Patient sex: M
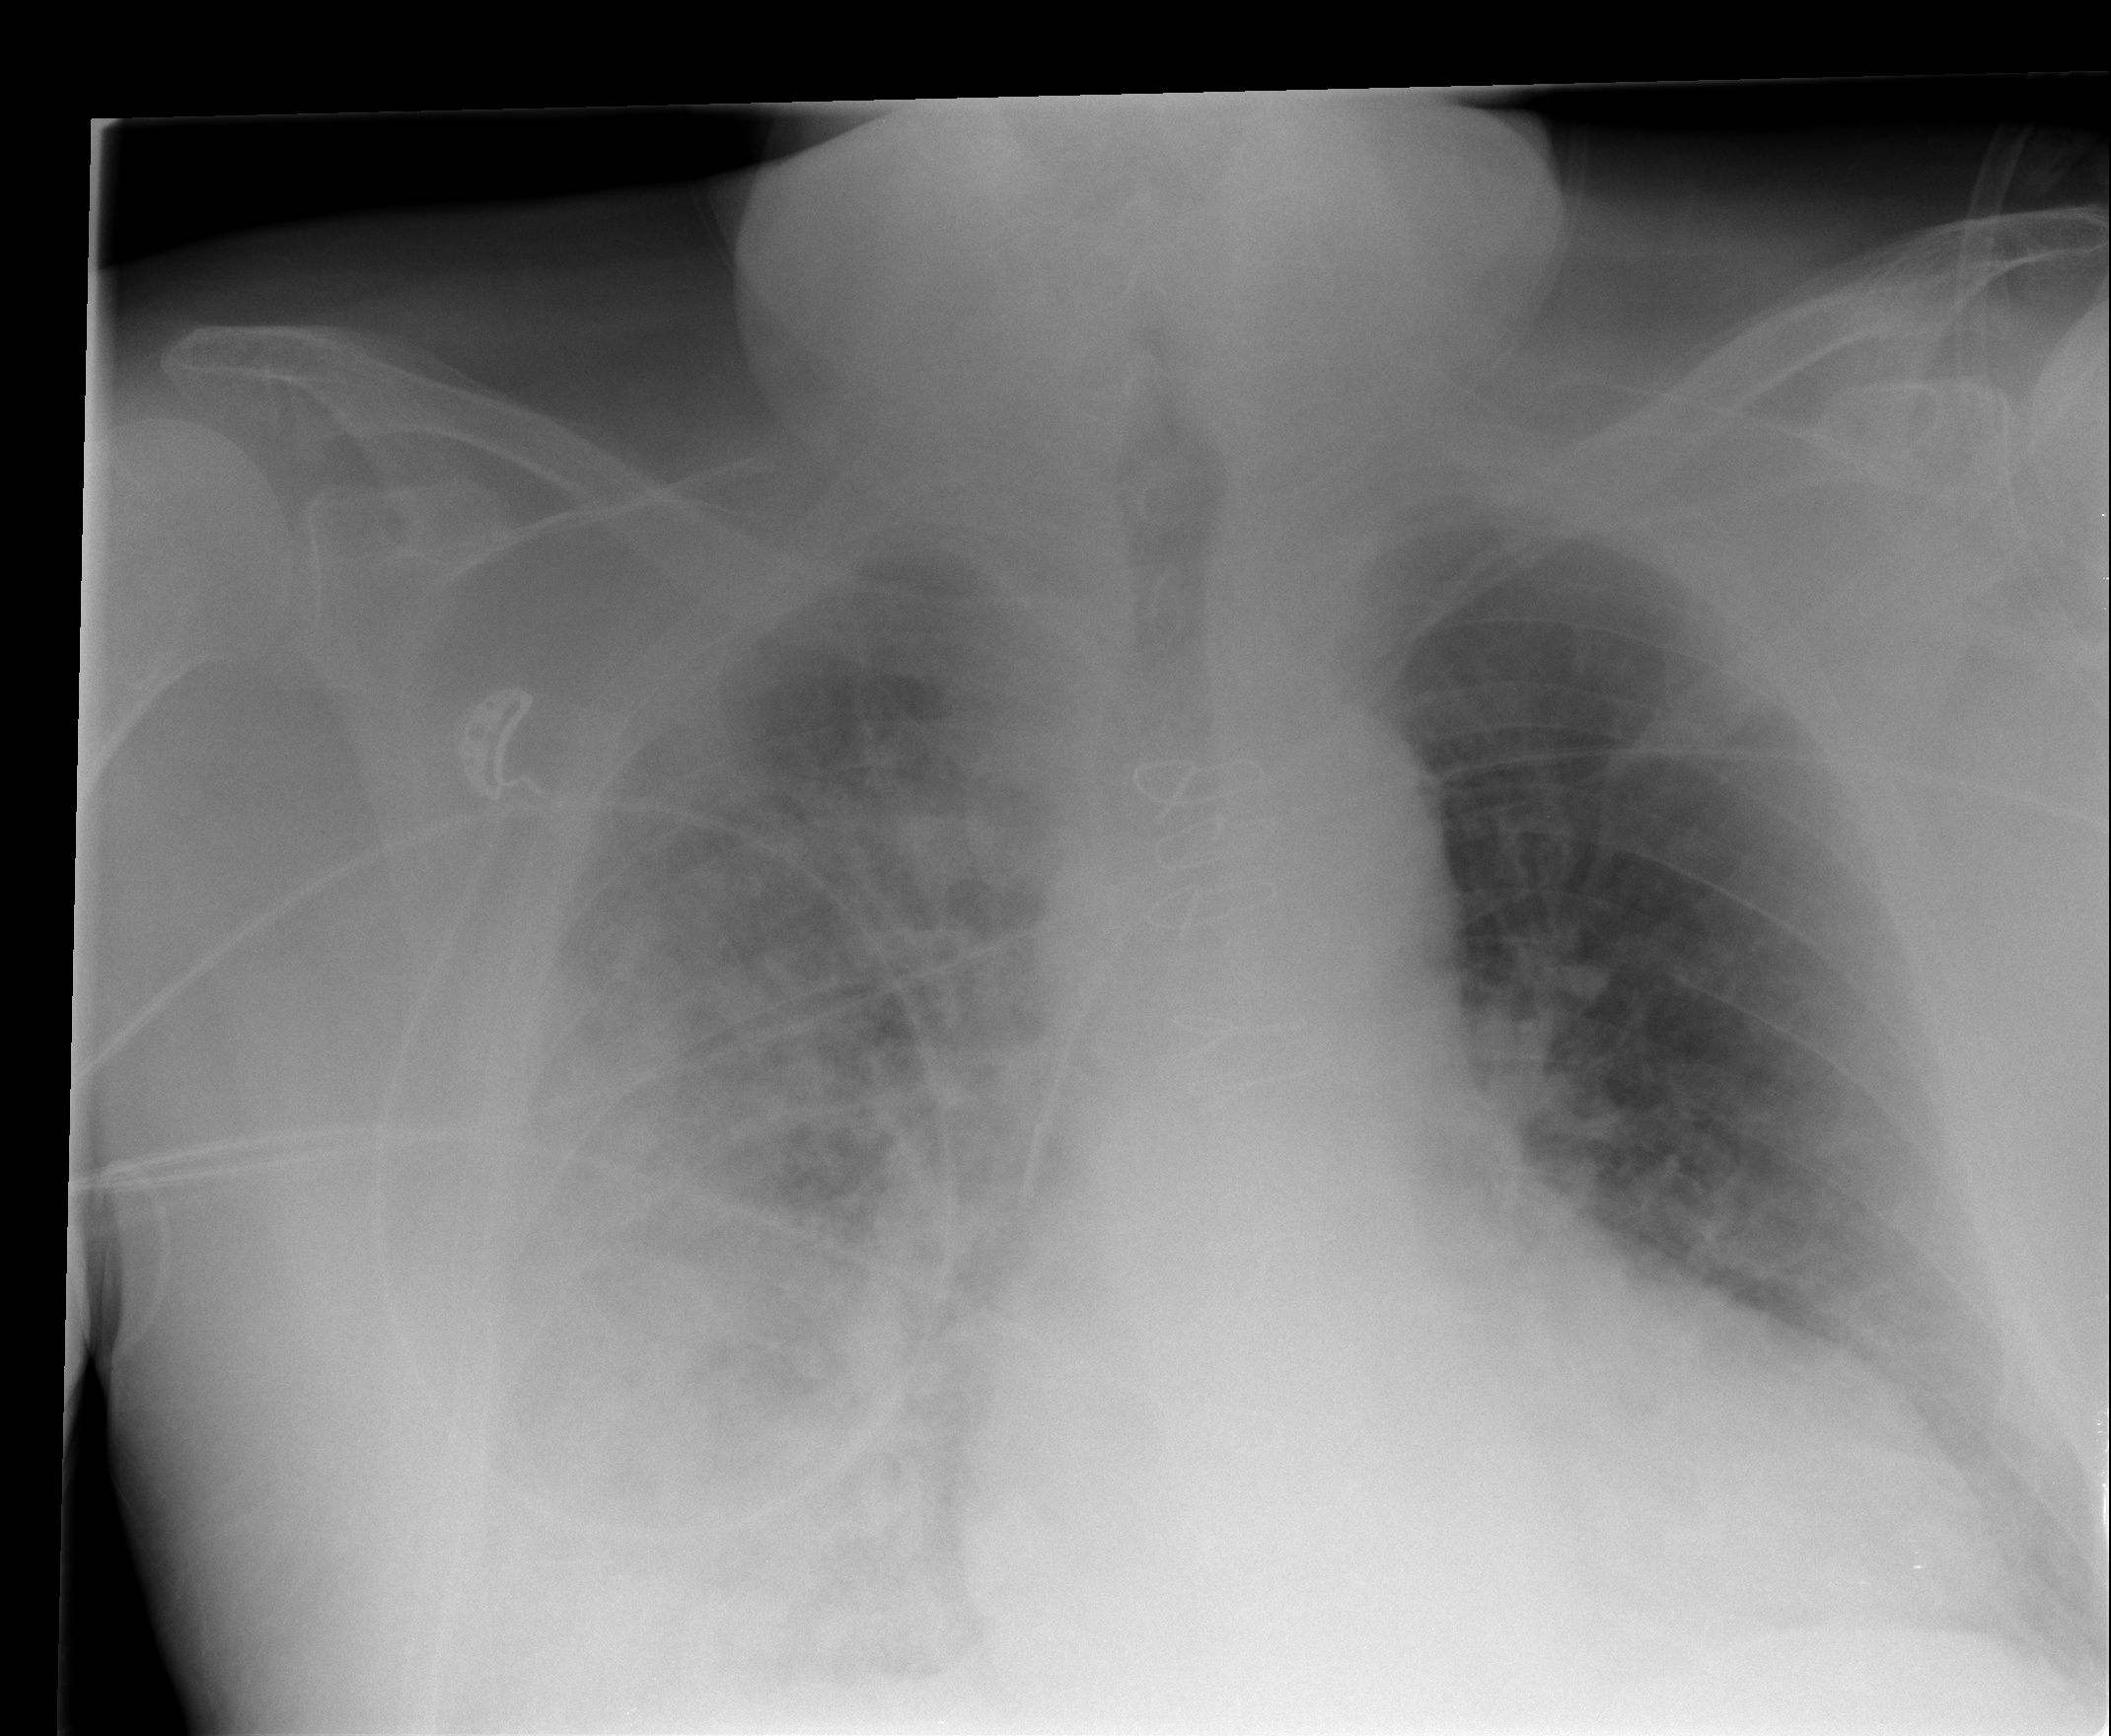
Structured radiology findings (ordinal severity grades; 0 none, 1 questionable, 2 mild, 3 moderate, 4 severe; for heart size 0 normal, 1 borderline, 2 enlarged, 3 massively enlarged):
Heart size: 2
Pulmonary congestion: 2
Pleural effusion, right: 0
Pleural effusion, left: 0
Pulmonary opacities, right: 4
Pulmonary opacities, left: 2
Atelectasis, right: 3
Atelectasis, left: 2